Question: I am attempting to draw an OBJ file to the screen in an iOS app using <URL>. How can I draw the surface a uniform, opaque color?
I am using a solid-white image file as the texture, and have not otherwise modified the default settings.

All help is greatly appreciated.
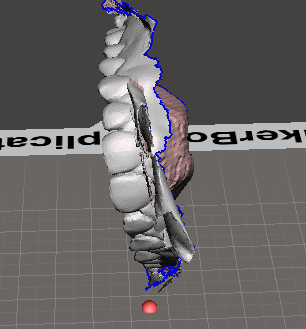
Answer: "Grainy" just looks like you are rendering multiple layers of triangles with blending enabled, and some triangles are being dropped for some reason so those areas are lighter than their neighbours.
Hard to tell why without looking at the model (could be the facing test, or the depth test with very out-of-order triangle streams). In general try disabling the facing test, enabling the depth test, and disabling blending